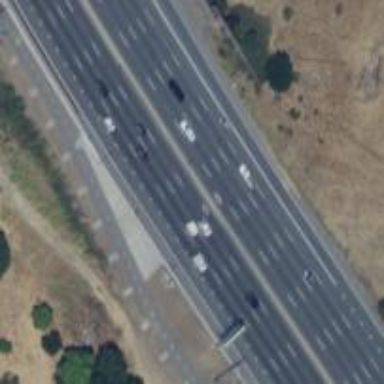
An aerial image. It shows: Motorway junction.